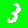
Digit: 3